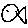
Label: fish